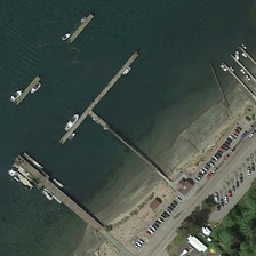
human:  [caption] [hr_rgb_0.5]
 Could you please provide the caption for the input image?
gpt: some houses with white roof in side while surrounded by many moss green plants .

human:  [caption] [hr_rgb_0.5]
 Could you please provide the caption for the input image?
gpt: some white steamers lies at the pier in it .

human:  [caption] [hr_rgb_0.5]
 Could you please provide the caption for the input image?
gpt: part of the sea with dark green water besides the port .

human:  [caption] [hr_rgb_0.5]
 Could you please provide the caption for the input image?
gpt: a dark gray way besides the pier while many cars on it .

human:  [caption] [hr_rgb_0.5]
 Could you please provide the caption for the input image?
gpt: several boats are in a port with a parking lot near it .